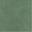
Piece: xx